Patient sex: M
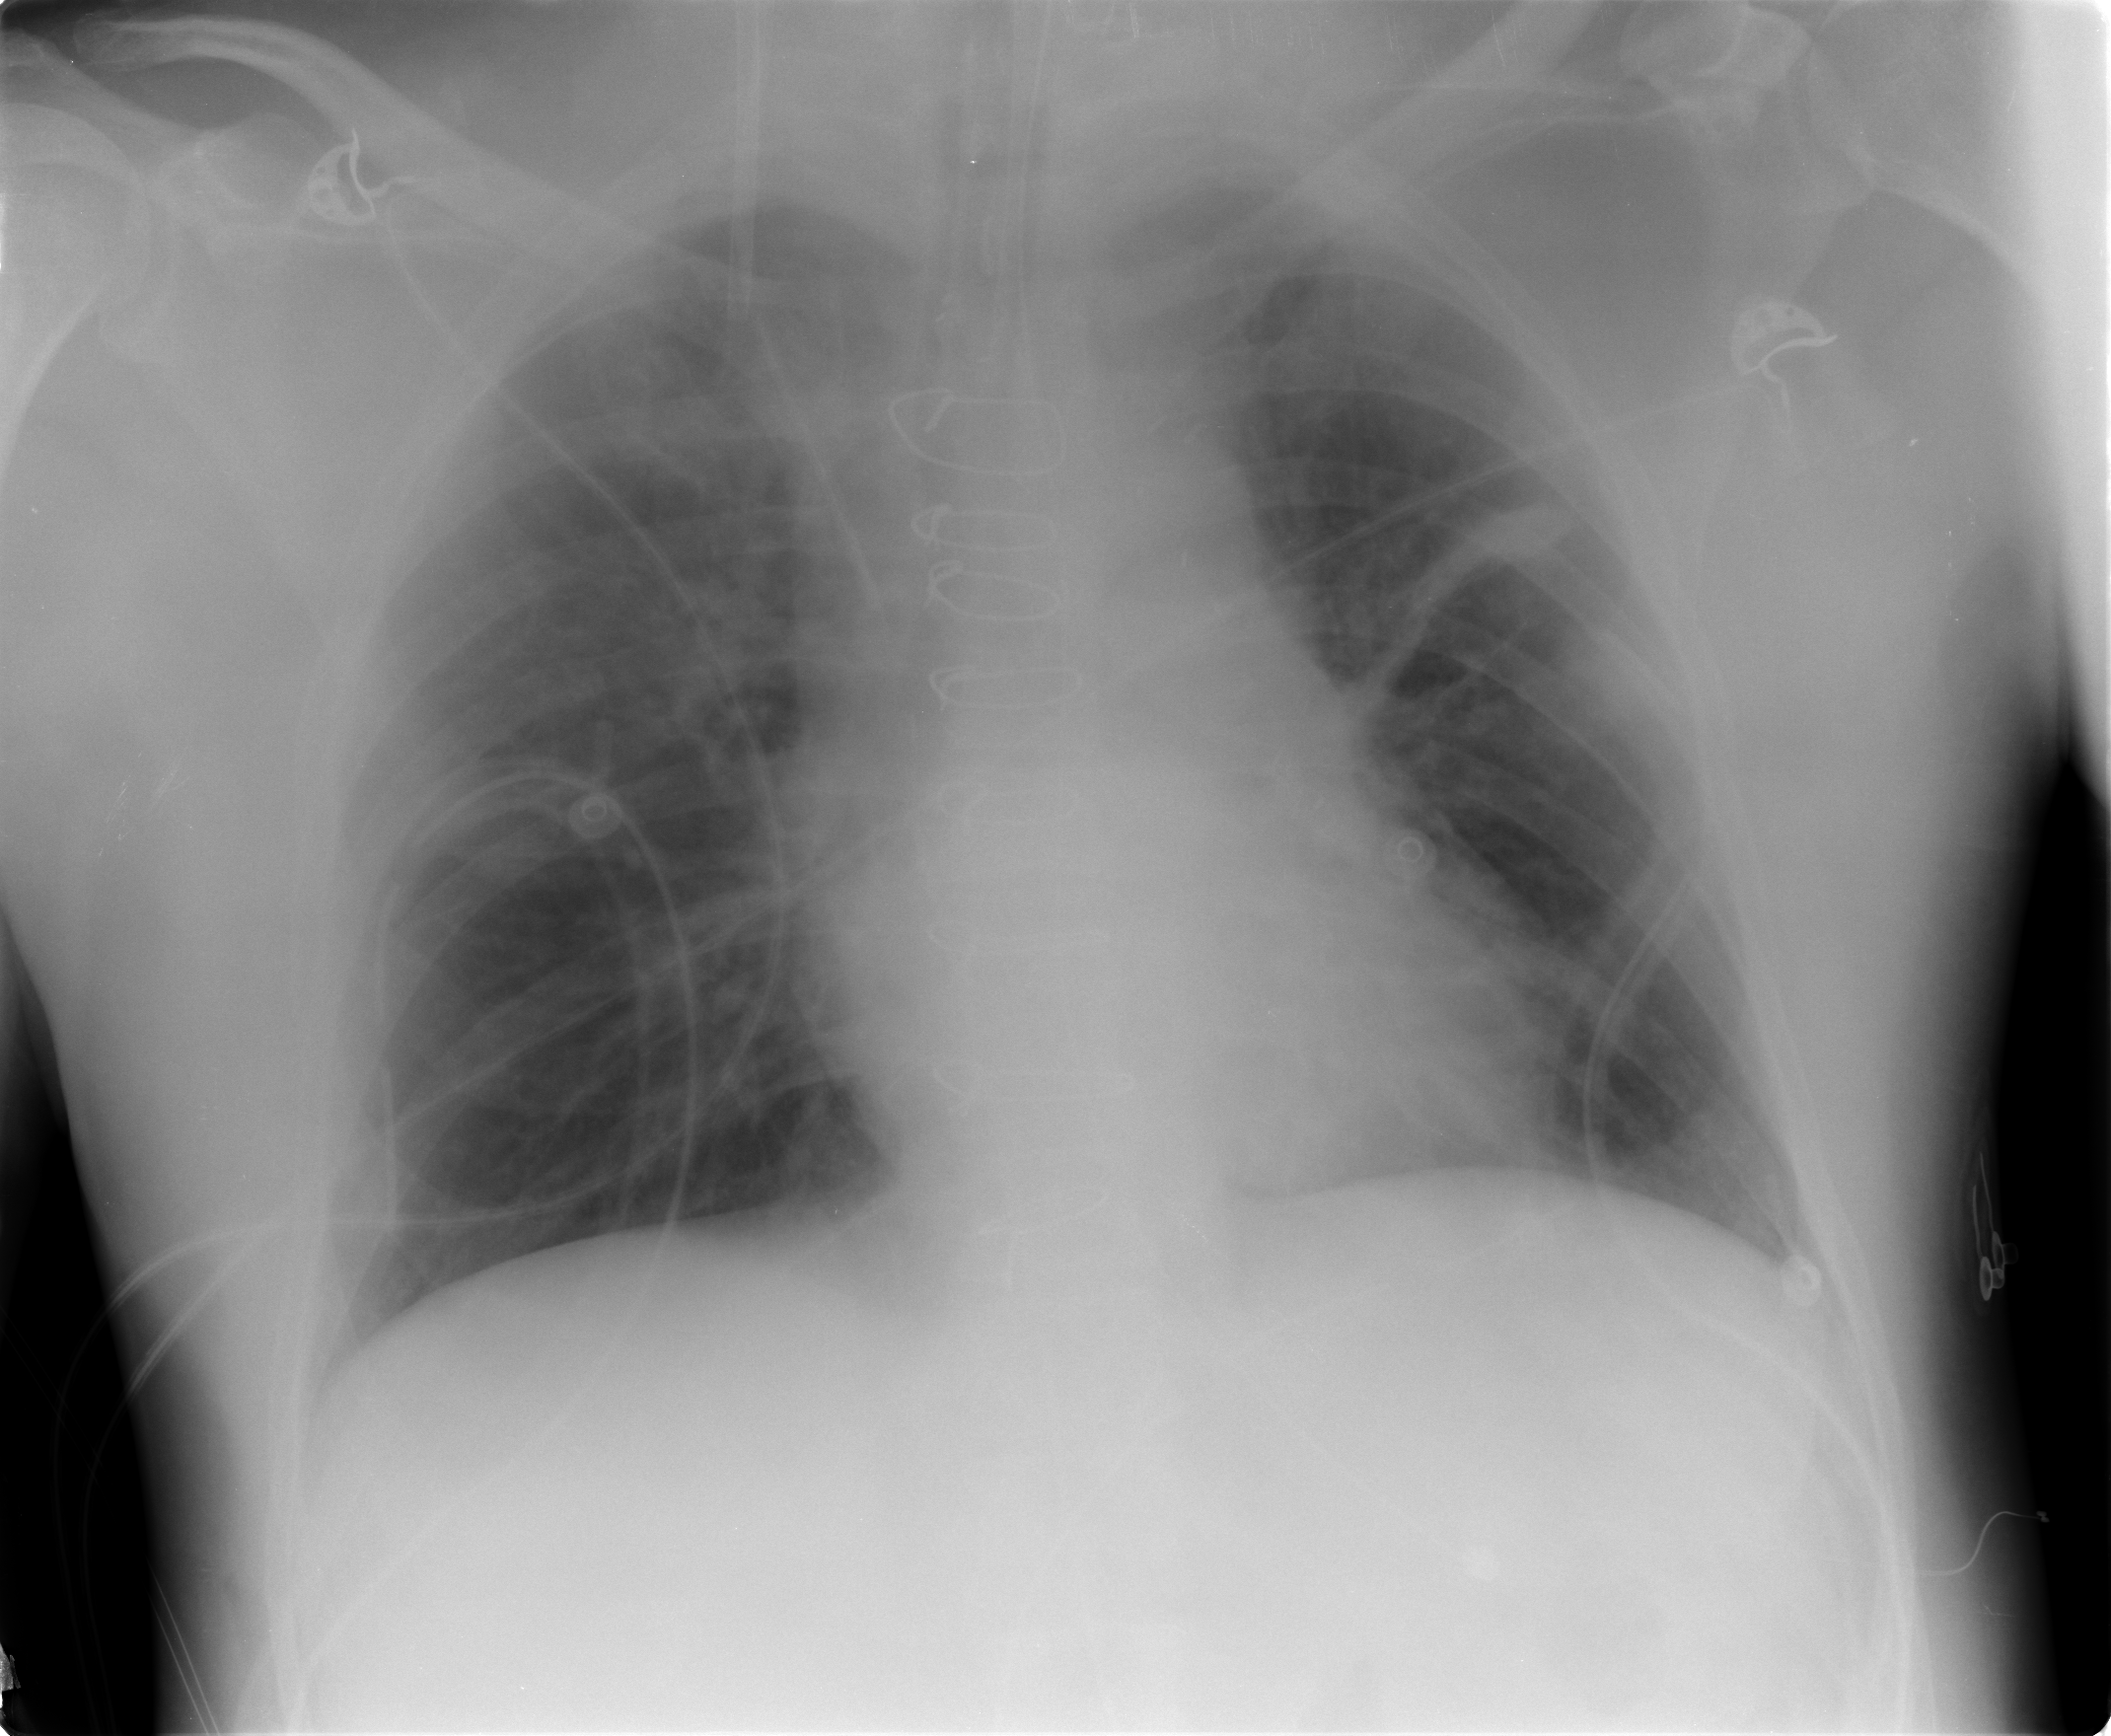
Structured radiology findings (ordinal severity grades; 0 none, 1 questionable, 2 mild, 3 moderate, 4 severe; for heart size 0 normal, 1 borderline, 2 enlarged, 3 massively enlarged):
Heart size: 0
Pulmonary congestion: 2
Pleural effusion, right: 1
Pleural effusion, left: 1
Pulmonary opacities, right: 0
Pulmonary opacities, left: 0
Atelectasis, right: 2
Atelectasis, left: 2